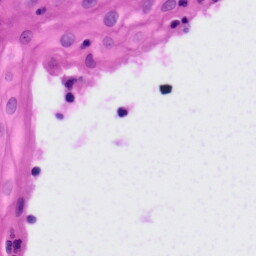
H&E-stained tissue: Tonsil